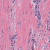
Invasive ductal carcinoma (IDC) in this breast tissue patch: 1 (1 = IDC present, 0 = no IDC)